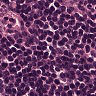
Metastatic tissue present: no